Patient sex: M
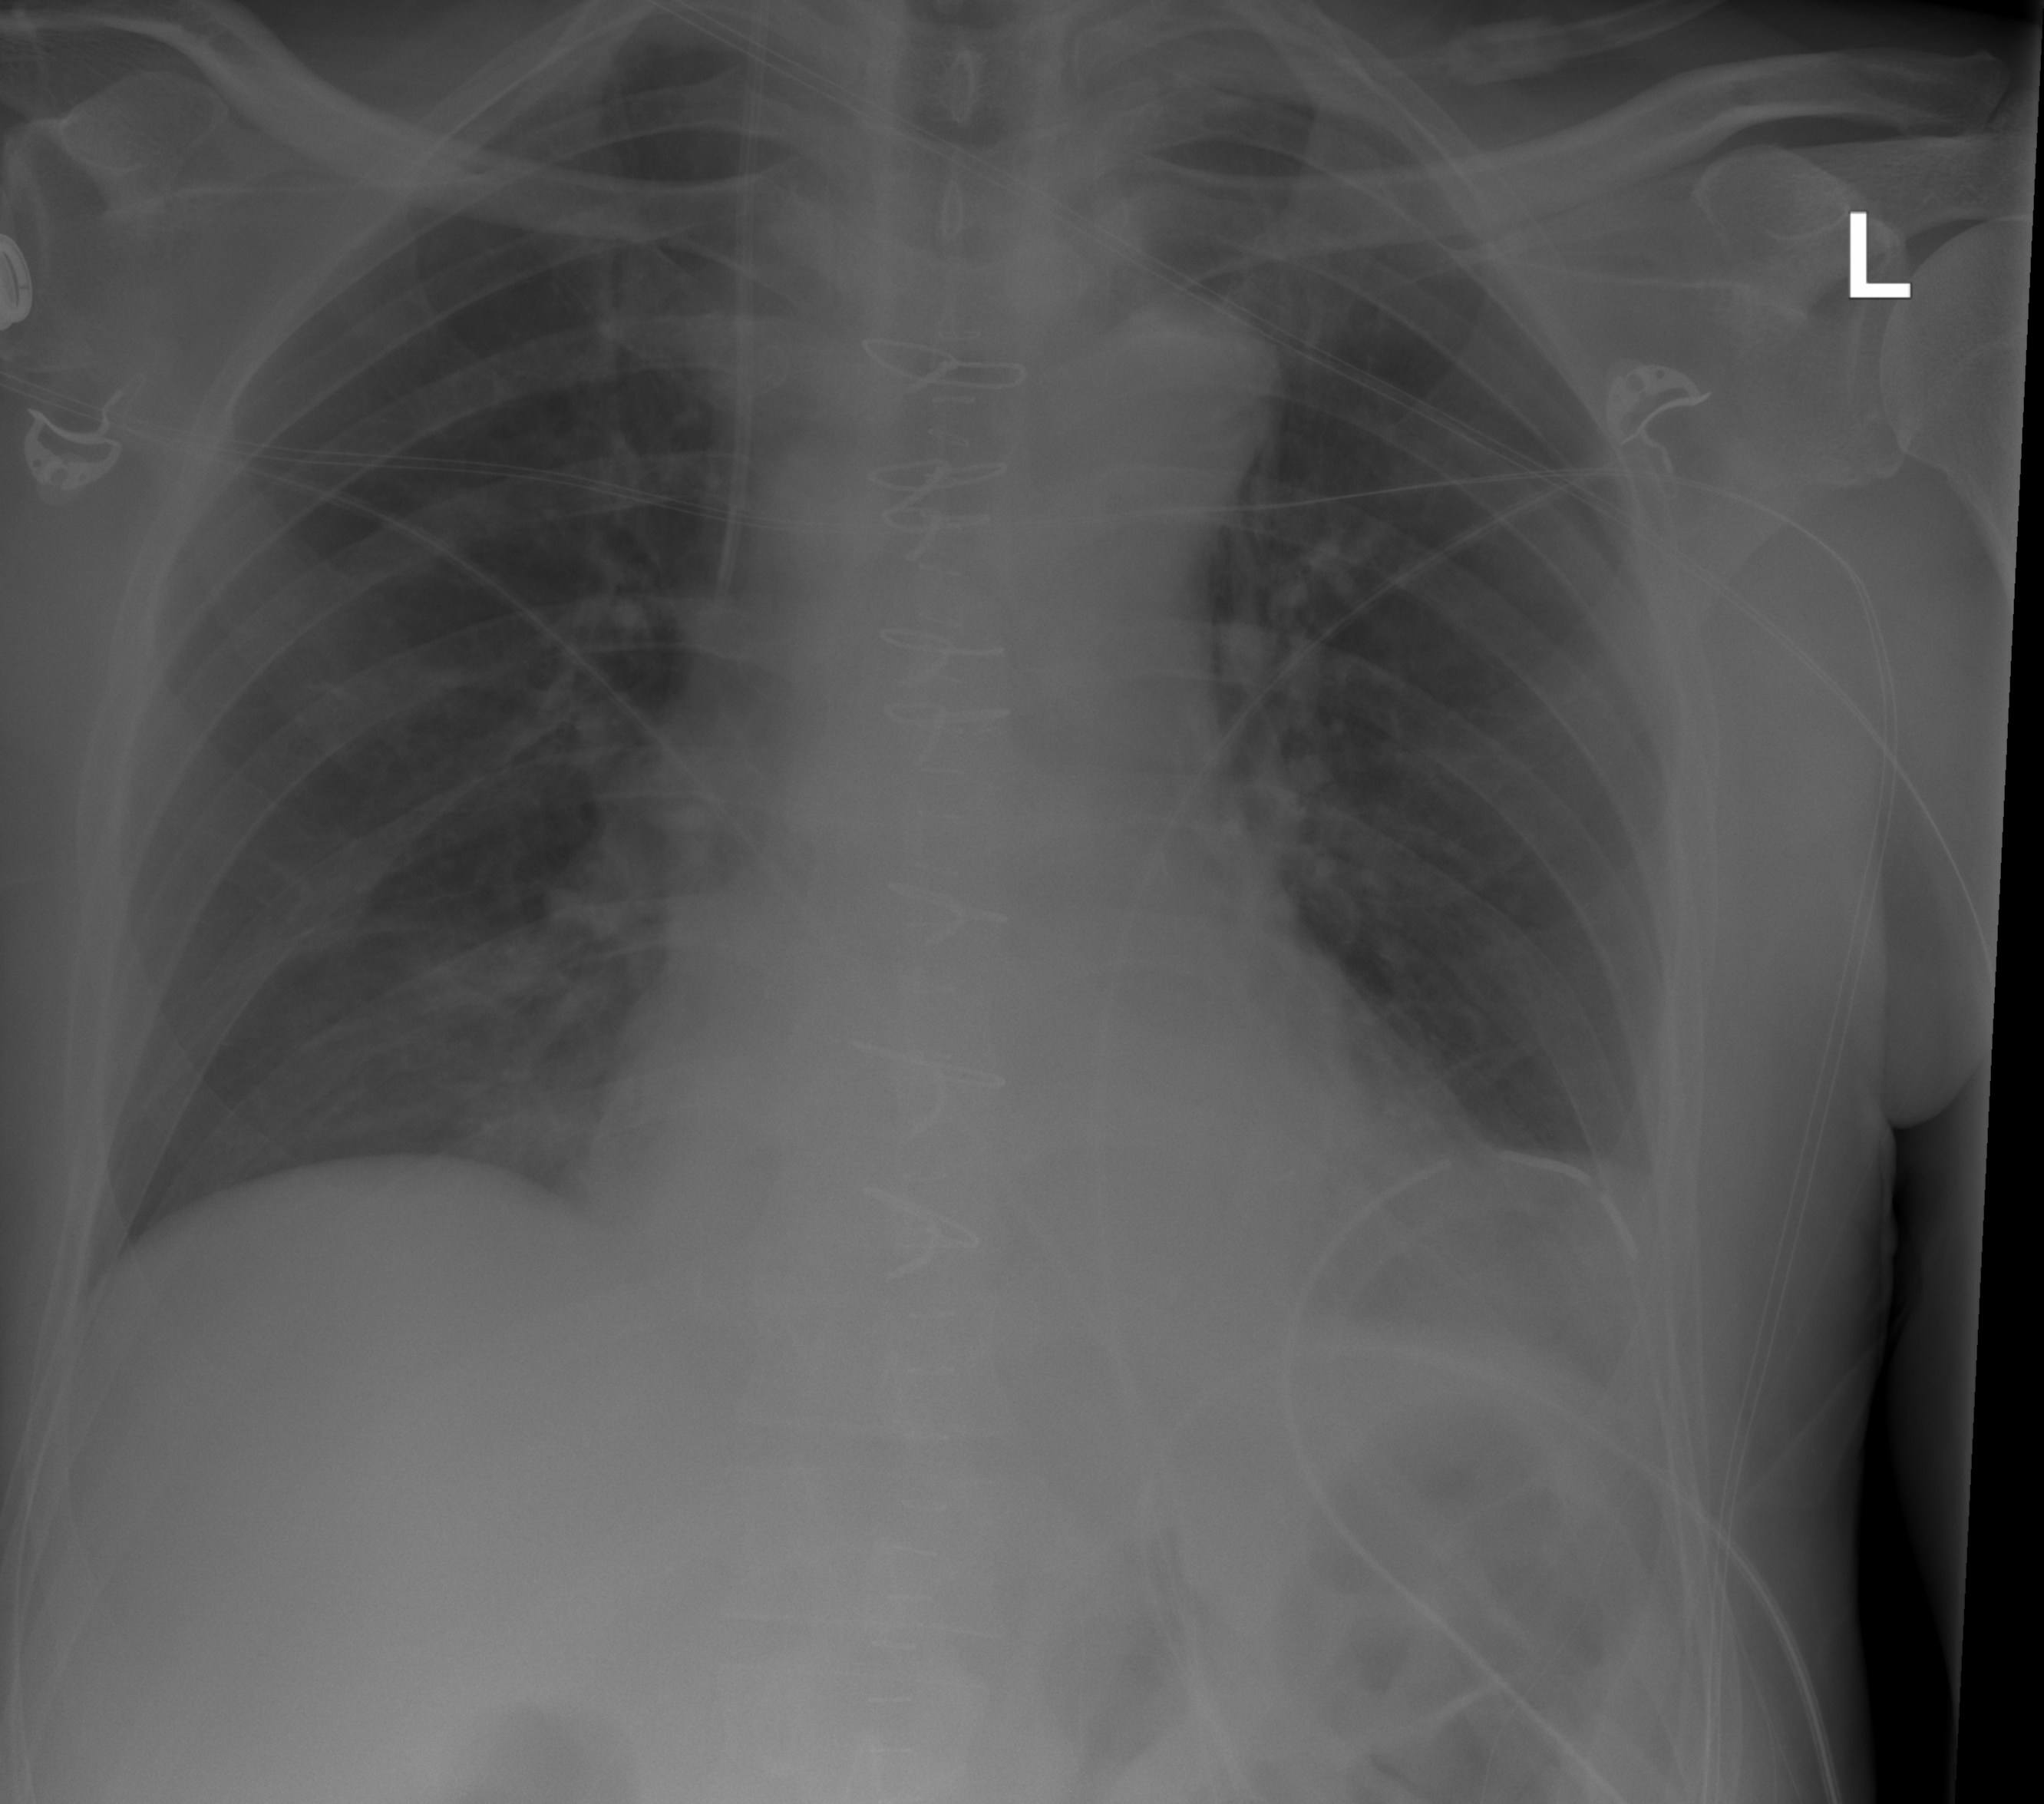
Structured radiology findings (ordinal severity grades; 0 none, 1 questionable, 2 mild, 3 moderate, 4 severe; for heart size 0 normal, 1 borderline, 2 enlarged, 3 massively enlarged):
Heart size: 0
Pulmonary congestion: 0
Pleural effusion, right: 0
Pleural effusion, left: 2
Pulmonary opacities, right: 0
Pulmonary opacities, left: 0
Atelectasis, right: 0
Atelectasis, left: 0